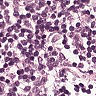
Metastatic tissue present: no